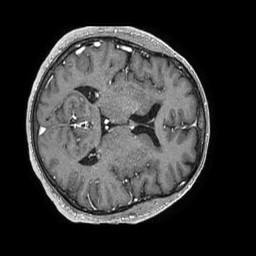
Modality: T1w
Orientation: axial
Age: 61
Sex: male
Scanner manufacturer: philips
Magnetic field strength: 1.5 T
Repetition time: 0.007621 s
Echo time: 0.003501 s